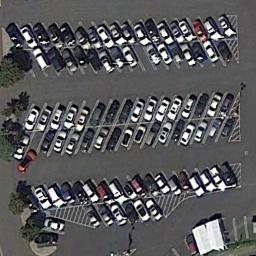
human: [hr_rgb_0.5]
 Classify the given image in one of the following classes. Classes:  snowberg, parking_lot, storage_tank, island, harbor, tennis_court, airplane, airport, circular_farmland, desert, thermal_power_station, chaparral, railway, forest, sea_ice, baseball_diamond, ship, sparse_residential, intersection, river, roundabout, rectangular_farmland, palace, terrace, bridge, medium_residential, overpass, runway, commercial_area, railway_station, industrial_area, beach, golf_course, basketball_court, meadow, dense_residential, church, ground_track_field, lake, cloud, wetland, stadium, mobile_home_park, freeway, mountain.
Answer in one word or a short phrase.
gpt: parking_lot